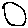
Label: moon